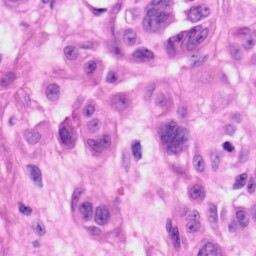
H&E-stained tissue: Skin